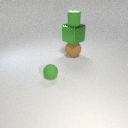
small green rubber sphere in front of large brown rubber sphere